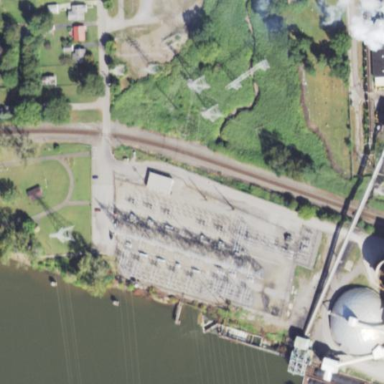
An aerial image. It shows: Power substation.